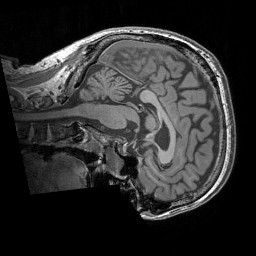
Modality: T1w
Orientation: sagittal
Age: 35
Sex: male
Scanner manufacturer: siemens
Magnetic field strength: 3 T
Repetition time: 1.83 s
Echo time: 0.00303 s